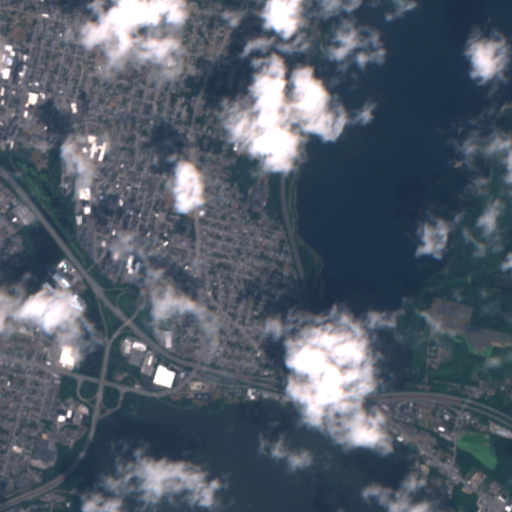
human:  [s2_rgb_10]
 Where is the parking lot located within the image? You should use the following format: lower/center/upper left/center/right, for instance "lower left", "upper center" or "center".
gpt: The parking lot is located in the lower of the image.
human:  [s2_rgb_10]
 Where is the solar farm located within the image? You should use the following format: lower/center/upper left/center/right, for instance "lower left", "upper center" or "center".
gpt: The solar farm is located in the lower right of the image.
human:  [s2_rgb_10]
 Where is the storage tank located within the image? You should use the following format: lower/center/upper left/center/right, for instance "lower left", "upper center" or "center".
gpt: The storage tank is located in the upper center of the image.
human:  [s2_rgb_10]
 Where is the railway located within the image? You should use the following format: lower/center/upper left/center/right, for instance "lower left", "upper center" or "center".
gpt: The railway is located in the center left of the image.
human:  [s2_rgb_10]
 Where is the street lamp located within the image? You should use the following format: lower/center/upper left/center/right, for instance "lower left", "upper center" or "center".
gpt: The street lamp is located in the lower of the image.
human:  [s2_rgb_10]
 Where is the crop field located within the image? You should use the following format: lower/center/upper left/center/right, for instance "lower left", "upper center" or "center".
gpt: There is no crop field in the image.